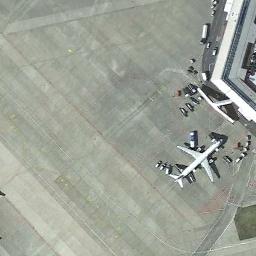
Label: airplane